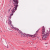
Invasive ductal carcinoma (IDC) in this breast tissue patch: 0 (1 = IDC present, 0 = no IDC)